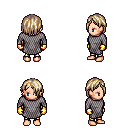
a pixel art fantasy rpg character, female body template, human, light skin, chain mail, gold greaves, white blonde bangs hairstyle, gold gloves, four views (front, back, left, right), 2x2 character sprite sheet, small pixel art, hard edges, no anti-aliasing